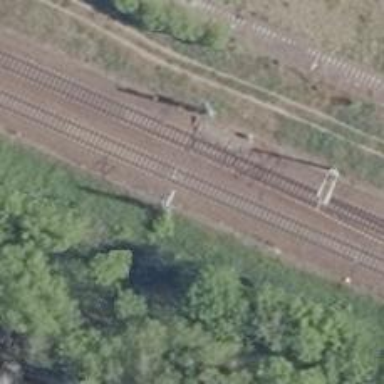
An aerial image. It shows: Railway track with contact lines for electrification.